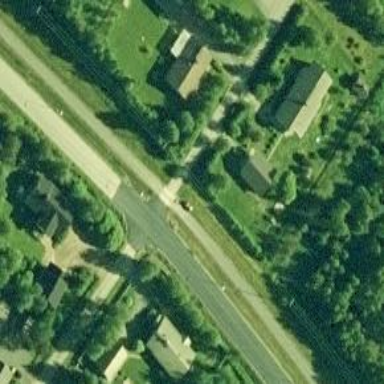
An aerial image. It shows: Crossing road.